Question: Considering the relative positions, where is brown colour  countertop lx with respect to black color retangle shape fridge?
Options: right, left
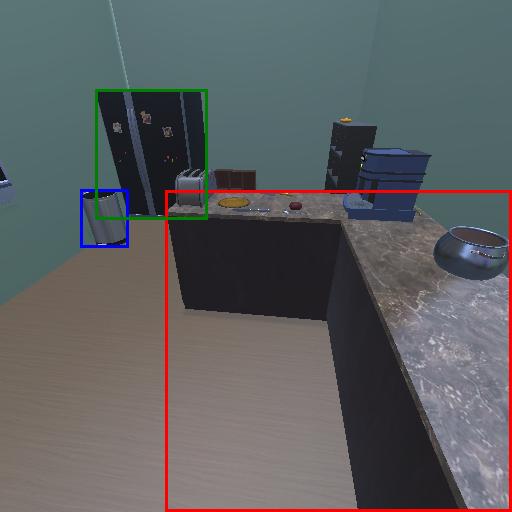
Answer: right